Aerial crown-view tile of a tropical tree (Barro Colorado Island, Panama), acquired 20250715:
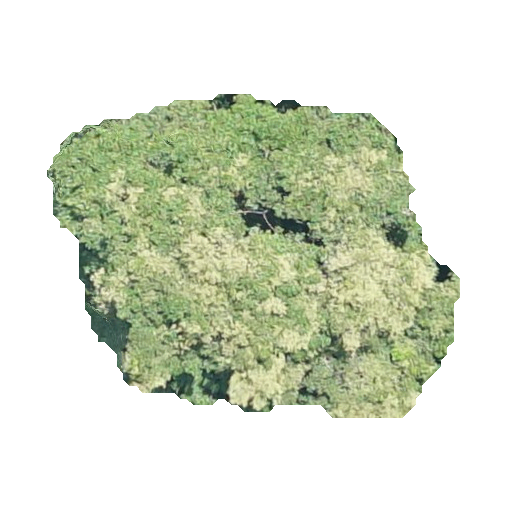
Species: Prioria copaifera
GBIF accepted scientific name: Prioria copaifera
Crown area: 150.01 m²